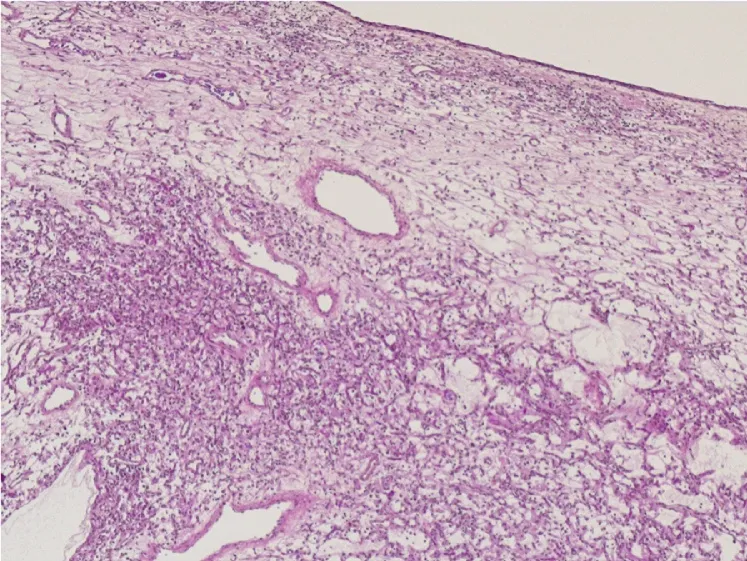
The urothelial tissue is represented as a thin layer on top. The lesion consists of multiple vessels and some connective tissue (hematoxylin phloxine saffron stain x 5).
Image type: pathology (h&e)